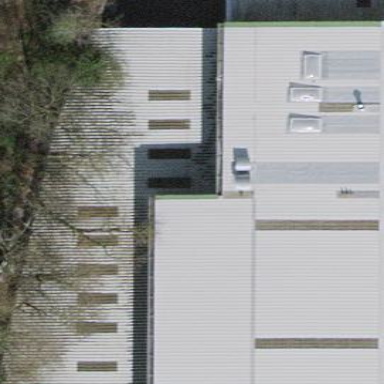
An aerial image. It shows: View of roof of building.